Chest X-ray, AP view. Patient: 65 years old, sex F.
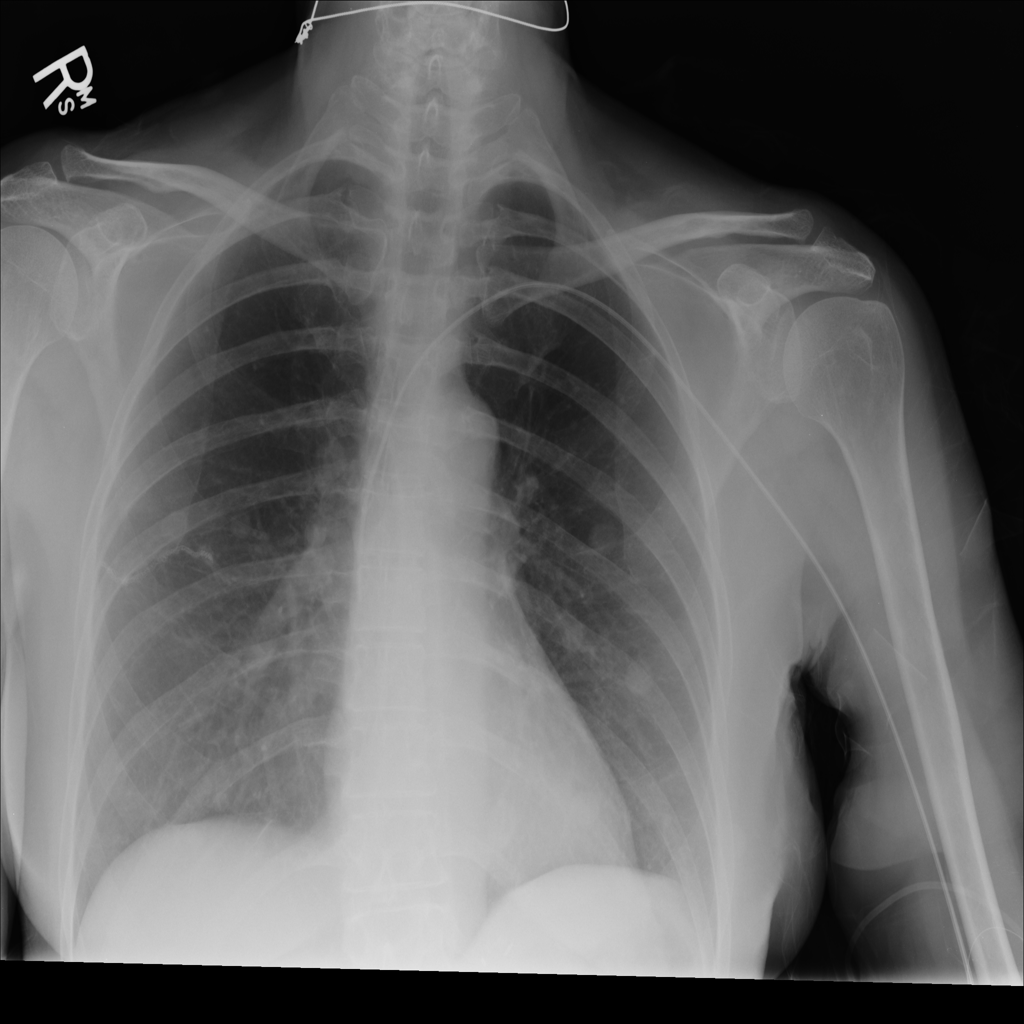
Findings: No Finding